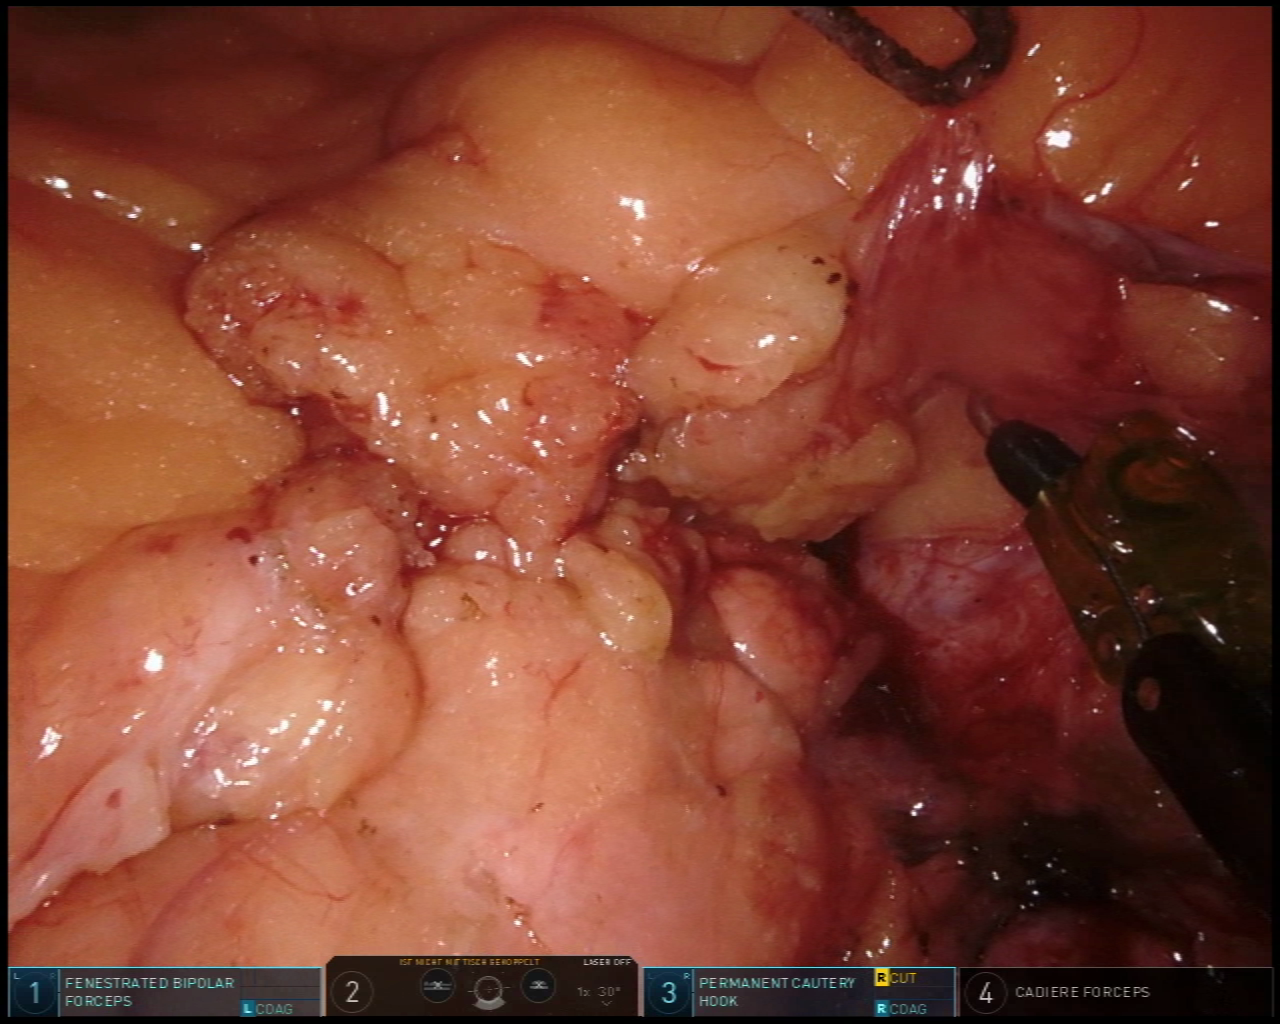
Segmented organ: pancreas
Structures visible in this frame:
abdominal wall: no
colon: no
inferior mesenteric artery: no
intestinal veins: no
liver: no
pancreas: yes
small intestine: no
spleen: no
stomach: no
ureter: no
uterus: no
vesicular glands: no